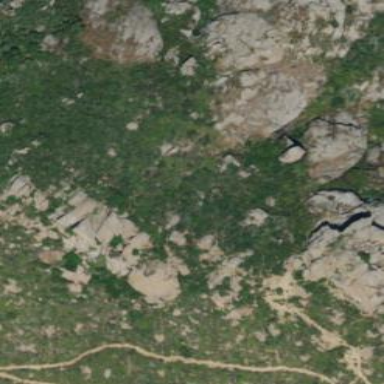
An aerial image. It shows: Landscape of bare rock.